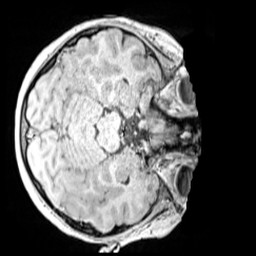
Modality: MP2RAGE
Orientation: axial
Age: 9
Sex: female
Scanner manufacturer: siemens
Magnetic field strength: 3 T
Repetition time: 4 s
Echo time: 0.00299 s